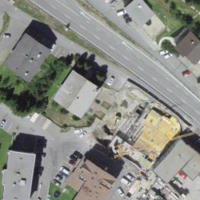
EUNIS habitat code: 54
Species observed at this site:
Corvus corax